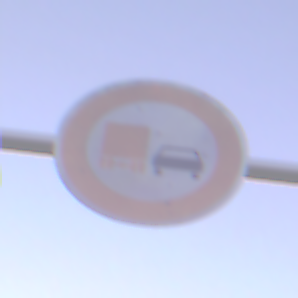
Verkehrszeichen: UeberholverbotKraftfahrzeuge
Umgebung: Outdoor, Suburban
Tageszeit: SunriseSunset
Wetter: PartlyCloudy
Licht: Natural
Jahreszeit: NotSpecified
Kontrast: LowContrast